Question: This is my first android app, so I could be getting everything completely wrong. I'm a C# by nature and I'm interpreting the error message below to the equivalent of a missing void in a dll. But I've tried to find every example I can, and I cannot figure out how to get this to work.
I only have 1 goal, to make an android app with 1 button that when I click it starts the QR scanner in 'Zxing' that doesnt require the additional app installed
but here is the error i'm getting
'04-10 21:12:15.380 30818-30818/com.example.mycomp.zxingapp E/AndroidRuntime: FATAL EXCEPTION: main android.content.ActivityNotFoundException: No Activity found to handle Intent { act=com.google.zxing.client.android.SCAN (has extras) }'
I've download <URL> and built it using 'mvn -DskipTests -Dgpg.skip=true install'. Then I dragged and drop the .jar into my libs folder.
Here is my 'activity_main.xml'
'''
<RelativeLayout xmlns:android="http://schemas.android.com/apk/res/android"
xmlns:tools="http://schemas.android.com/tools" android:layout_width="match_parent"
android:layout_height="match_parent" android:paddingLeft="@dimen/activity_horizontal_margin"
android:paddingRight="@dimen/activity_horizontal_margin"
android:paddingTop="@dimen/activity_vertical_margin"
android:paddingBottom="@dimen/activity_vertical_margin" tools:context=".MainActivity">
<TextView android:text="@string/hello_world" android:layout_width="wrap_content"
android:layout_height="wrap_content"
android:id="@+id/textView" />
<Button
android:layout_width="wrap_content"
android:layout_height="wrap_content"
android:text="Scan"
android:id="@+id/scanButton"
android:layout_below="@+id/textView"
android:layout_alignParentLeft="true"
android:layout_alignParentStart="true"
android:layout_marginTop="97dp" />
'''
'AndroidManifest.xml'
'''
<uses-sdk android:minSdkVersion="15" android:targetSdkVersion="22"/>
<application
android:allowBackup="true"
android:icon="@mipmap/ic_launcher"
android:label="@string/app_name"
android:theme="@style/AppTheme" >
<activity
android:name=".MainActivity"
android:label="@string/app_name" >
<intent-filter>
<action android:name="android.intent.action.MAIN" />
<category android:name="android.intent.category.LAUNCHER" />
</intent-filter>
</activity>
<activity android:name="com.google.zxing.client.android.CaptureActivity"
android:screenOrientation="landscape"
android:configChanges="orientation|keyboardHidden"
android:theme="@android:style/Theme.NoTitleBar.Fullscreen"
android:windowSoftInputMode="stateAlwaysHidden">
<intent-filter>
<action android:name="android.intent.action.MAIN"/>
<category android:name="android.intent.category.DEFAULT"/>
</intent-filter>
<intent-filter>
<action android:name="com.google.zxing.client.android.SCAN"/>
<category android:name="android.intent.category.DEFAULT"/>
</intent-filter>
</activity>
</application>
'''
'MainActivity.java'
'''
package com.example.mycomp.zxingapp;
import android.content.Intent;
import android.os.Bundle;
import android.support.v7.app.ActionBarActivity;
import android.util.Log;
import android.view.Menu;
import android.view.MenuItem;
import android.view.View;
import android.widget.Button;
public class MainActivity extends ActionBarActivity {
private Button scan;
@Override
protected void onCreate(Bundle savedInstanceState) {
super.onCreate(savedInstanceState);
setContentView(R.layout.activity_main);
scan= (Button)findViewById(R.id.scanButton);
scan.setOnClickListener(new View.OnClickListener() {
@Override
public void onClick(View v) {
// TODO Auto-generated method stub
Intent intent = new Intent("com.google.zxing.client.android.SCAN");
intent.putExtra("SCAN_MODE", "QR_CODE_MODE");
startActivityForResult(intent, 0);
}
});
}
public void onActivityResult(int requestCode, int resultCode, Intent intent) {
if (requestCode == 0) {
if (resultCode == RESULT_OK) {
String contents = intent.getStringExtra("SCAN_RESULT");
String format = intent.getStringExtra("SCAN_RESULT_FORMAT");
// Handle successful scan
} else if (resultCode == RESULT_CANCELED) {
// Handle cancel
Log.i("App","Scan unsuccessful");
}
}
}
@Override
public boolean onCreateOptionsMenu(Menu menu) {
// Inflate the menu; this adds items to the action bar if it is present.
getMenuInflater().inflate(R.menu.menu_main, menu);
return true;
}
@Override
public boolean onOptionsItemSelected(MenuItem item) {
// Handle action bar item clicks here. The action bar will
// automatically handle clicks on the Home/Up button, so long
// as you specify a parent activity in AndroidManifest.xml.
int id = item.getItemId();
//noinspection SimplifiableIfStatement
if (id == R.id.action_settings) {
return true;
}
return super.onOptionsItemSelected(item);
}
public void clickButton(View v) {
Button but = (Button)v;
((Button)v).setText("woot woot");
}
}
'''
'build.gradle' yes this is under 'app'
'''
apply plugin: 'com.android.application'
android {
compileSdkVersion 21
buildToolsVersion "21.1.2"
defaultConfig {
applicationId "com.example.mycomp.zxingapp"
minSdkVersion 8
targetSdkVersion 21
versionCode 1
versionName "1.0"
}
buildTypes {
release {
minifyEnabled false
proguardFiles getDefaultProguardFile('proguard-android.txt'), 'proguard-rules.pro'
}
}
}
dependencies {
compile fileTree(dir: 'libs', include: ['*.jar'])
compile 'com.android.support:appcompat-v7:22.0.0'
}
'''
Any help is welcomed

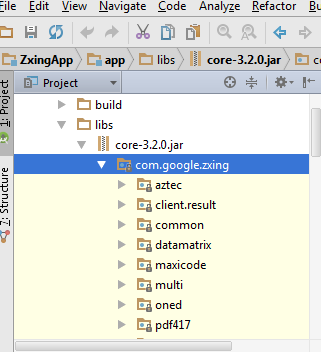
Answer: The library is for only, it doesn't do any of the take-a-picture-and-then-decode-and-display-result stuff. As such the Activity you are trying to initiate () doesn't exist in the jar file.
To do what you want to achieve you'll need to extract and modify the code in , that's where and all the support classes it uses resides. My suggestion is to import the whole thing and slowly cut away the classes you don't need.